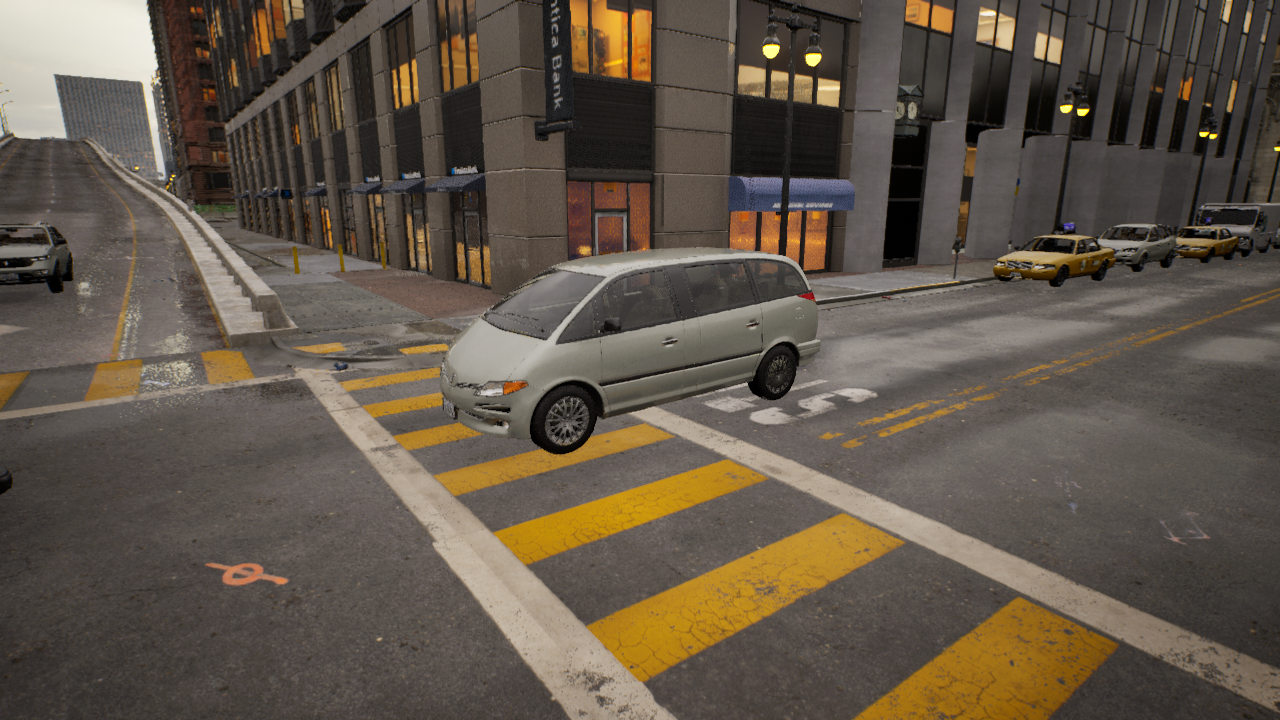
Venue: residential
Lighting: golden hour
Vehicle rig: minivan